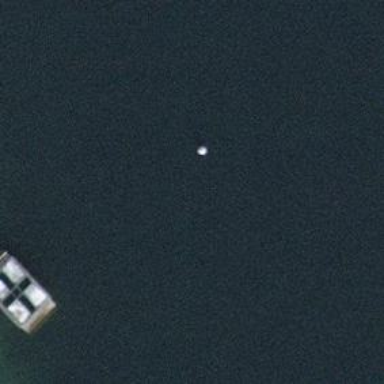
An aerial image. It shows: Buoy that is man-made.